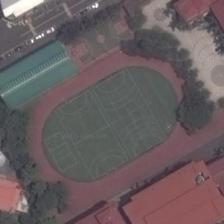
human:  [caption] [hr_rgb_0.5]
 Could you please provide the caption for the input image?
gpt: a red long building is near to a playground with a basketball field next to it .

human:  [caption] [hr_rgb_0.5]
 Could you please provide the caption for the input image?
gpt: a playground with a basketball field next to it is surround by some green trees and many buildings .

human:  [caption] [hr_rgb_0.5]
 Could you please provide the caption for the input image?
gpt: this irregular site is located between the two roads, mainly composed of two venues .

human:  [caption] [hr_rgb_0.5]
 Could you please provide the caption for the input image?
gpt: a red court and a two-way straight road beside .

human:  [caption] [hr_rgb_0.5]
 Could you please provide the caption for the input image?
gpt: a playground with a basketball field next to it is surrounded by many trees and houses .